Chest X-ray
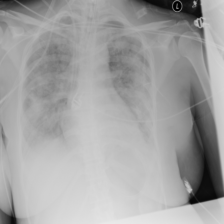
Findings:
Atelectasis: negative
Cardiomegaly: negative
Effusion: negative
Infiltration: negative
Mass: negative
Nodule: negative
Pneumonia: negative
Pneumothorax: negative
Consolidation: negative
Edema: negative
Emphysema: negative
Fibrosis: negative
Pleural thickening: negative
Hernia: negative